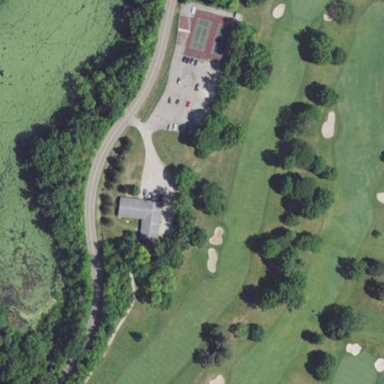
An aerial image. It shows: Grassy area designated as golf fairway.